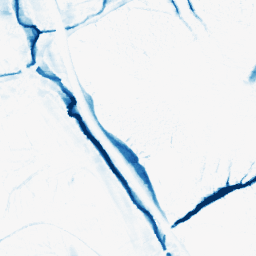
Category: morphological
Decomposition family: morphological_ellipse
Decomposition parameters: operation: closing
width: 10
height: 20
Upsampling method: regularized
Upsampling parameters: scale: 4
lambda_reg: 0.001
Upsampling scale: 4